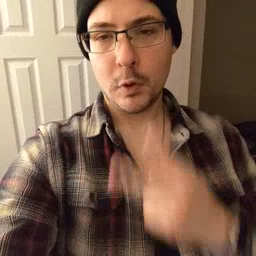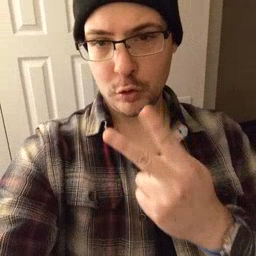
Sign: look